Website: walmart
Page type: payment
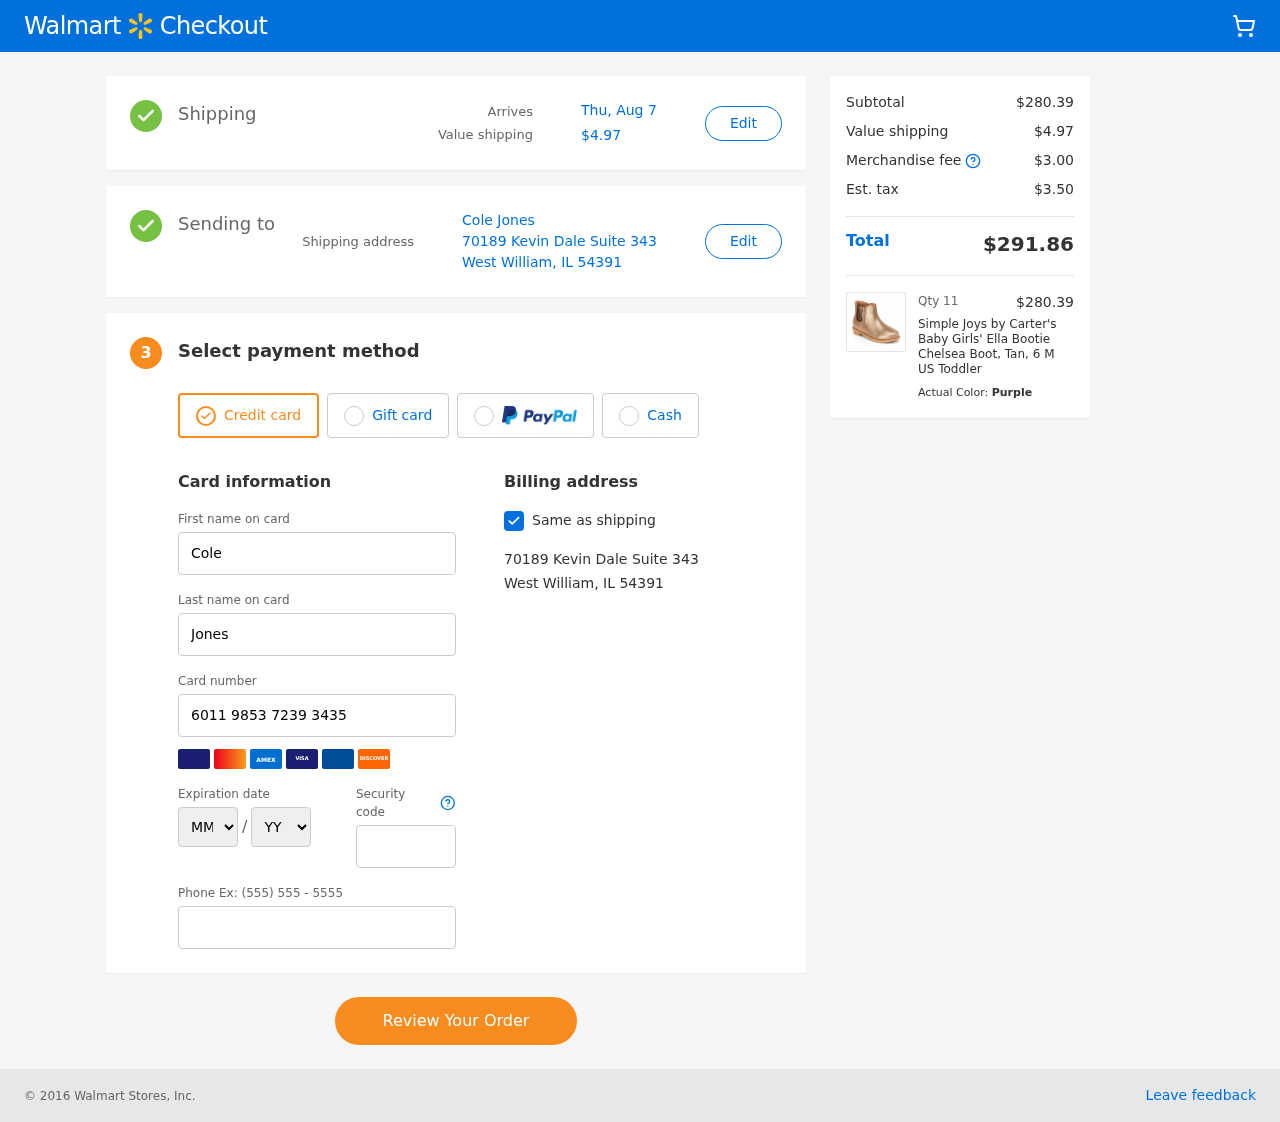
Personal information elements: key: PII_CARD_EXPIRY_MONTH
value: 11
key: PII_CARD_EXPIRY_YEAR
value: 28
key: PII_CITY_STATE_ZIP
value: West William, IL 54391
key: PII_FULLNAME
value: Cole Jones
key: PII_STREET
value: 70189 Kevin Dale Suite 343
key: PII_FIRSTNAME
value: Cole
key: PII_LASTNAME
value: Jones
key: PII_CARD_NUMBER
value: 6011 9853 7239 3435
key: PII_CARD_CVV
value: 470
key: PII_PHONE
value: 5189030208
Product elements: key: PRODUCT1_NAME
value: Simple Joys by Carter's Baby Girls' Ella Bootie Chelsea Boot, Tan, 6 M US Toddler
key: PRODUCT1_PRICE
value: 25.49
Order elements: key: ORDER_DELIVERY_DATE
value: Thu, Aug 7
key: ORDER_SHIPPING_COST
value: $4.97
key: ORDER_SUBTOTAL
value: $280.39
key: ORDER_MERCHANDISE_FEE
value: $3.00
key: ORDER_TAX
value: $3.50
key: ORDER_TOTAL
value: $291.86
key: ORDER_NUM_ITEMS
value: Qty 11